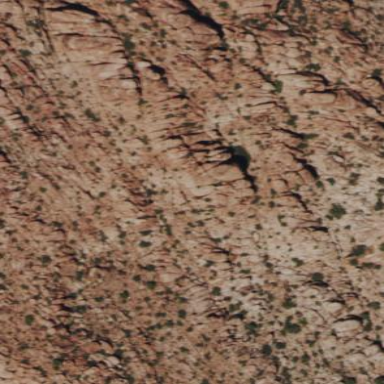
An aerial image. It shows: Brown cliff in nature.